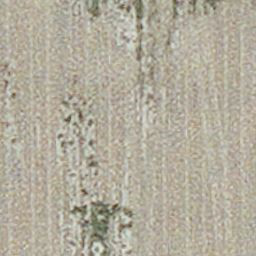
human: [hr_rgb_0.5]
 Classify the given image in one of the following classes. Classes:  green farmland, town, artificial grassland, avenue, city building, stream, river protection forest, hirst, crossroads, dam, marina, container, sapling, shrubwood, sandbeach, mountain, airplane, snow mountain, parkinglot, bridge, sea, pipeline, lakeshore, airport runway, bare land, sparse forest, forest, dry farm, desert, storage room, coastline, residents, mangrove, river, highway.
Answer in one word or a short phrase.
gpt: dry farm